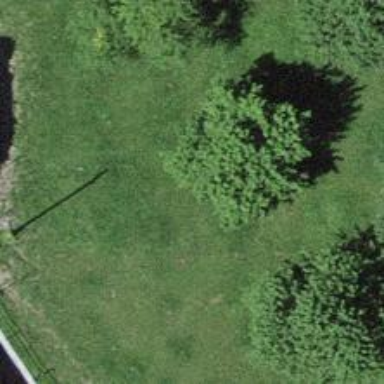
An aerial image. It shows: Beautiful tree in nature.